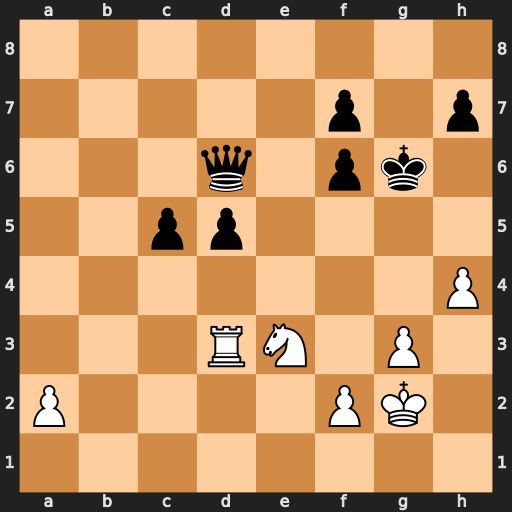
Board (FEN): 8/5p1p/3q1pk1/2pp4/7P/3RN1P1/P4PK1/8
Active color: w
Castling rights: -
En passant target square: -
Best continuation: h5+ Kxh5 Rxd5+ Qxd5+ Nxd5